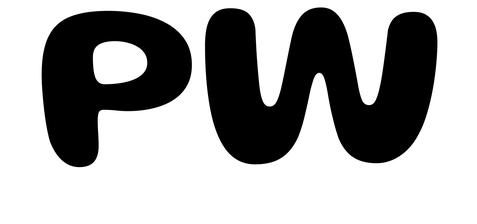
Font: Gluten_SemiBold